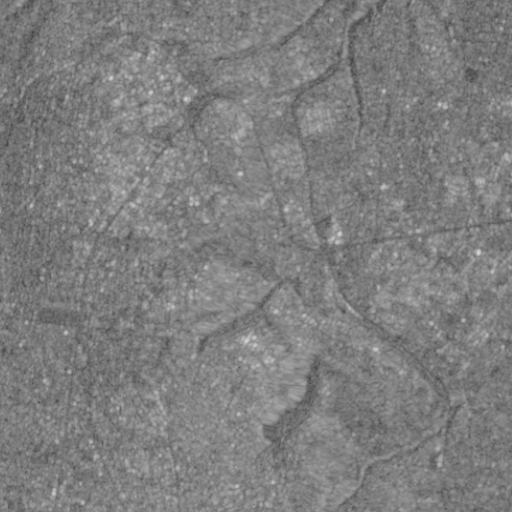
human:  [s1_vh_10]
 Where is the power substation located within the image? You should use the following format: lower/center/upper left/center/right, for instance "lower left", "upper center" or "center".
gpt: The power substation is located in the center left of the image.
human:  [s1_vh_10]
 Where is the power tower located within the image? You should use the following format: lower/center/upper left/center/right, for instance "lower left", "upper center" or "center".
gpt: The power tower is located in the right of the image.
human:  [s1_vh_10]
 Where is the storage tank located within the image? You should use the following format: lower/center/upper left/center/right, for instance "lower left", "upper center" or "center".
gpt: The storage tank is located in the upper left of the image.
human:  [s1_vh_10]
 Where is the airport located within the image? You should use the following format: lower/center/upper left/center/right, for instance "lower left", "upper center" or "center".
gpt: There is no airport in the image.

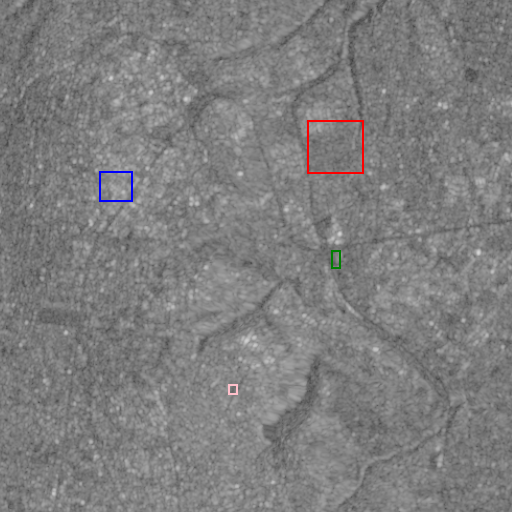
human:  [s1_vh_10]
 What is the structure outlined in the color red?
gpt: The structure outlined in red is a park.
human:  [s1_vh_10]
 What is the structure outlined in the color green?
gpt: The structure outlined in green is a parking lot.
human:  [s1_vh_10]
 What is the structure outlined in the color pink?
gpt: The structure outlined in pink is a stadium.
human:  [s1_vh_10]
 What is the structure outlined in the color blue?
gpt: The structure outlined in blue is a building.
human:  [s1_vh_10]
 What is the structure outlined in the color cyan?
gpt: There is no cyan outline.